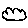
Label: cloud